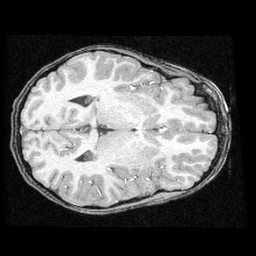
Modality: T1w
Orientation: axial
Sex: male
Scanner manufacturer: ge
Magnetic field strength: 1.5 T
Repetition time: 21 s
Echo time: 0.008 s